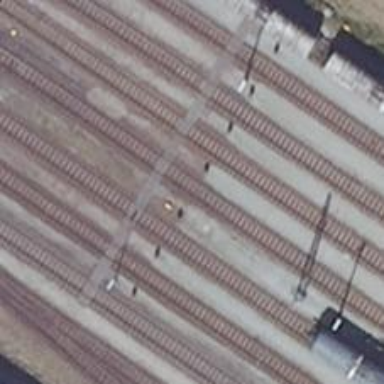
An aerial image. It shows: Railway signal.